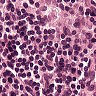
Metastatic tissue present: no